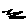
Label: zigzag